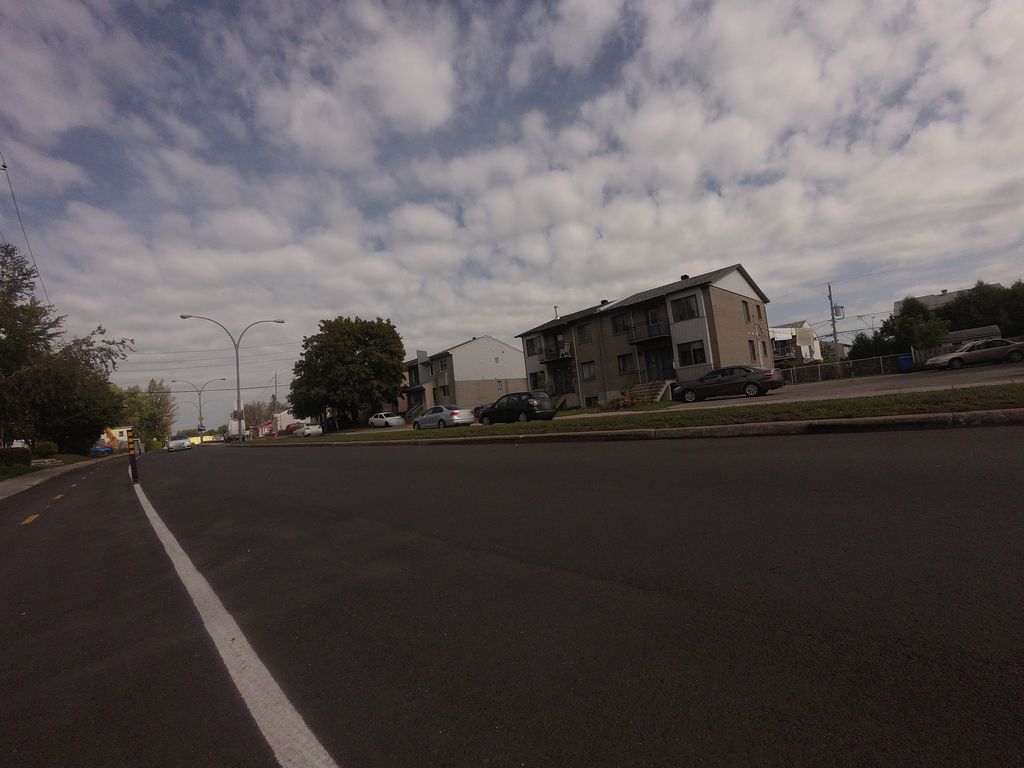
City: montreal